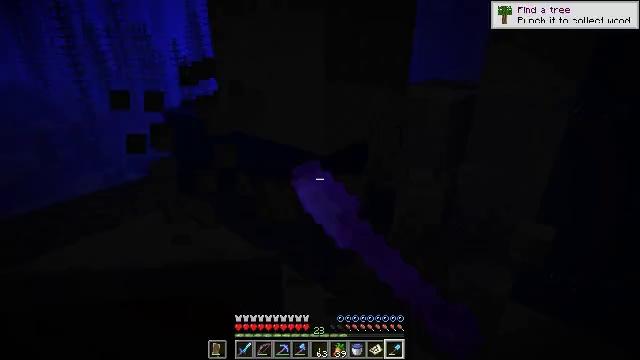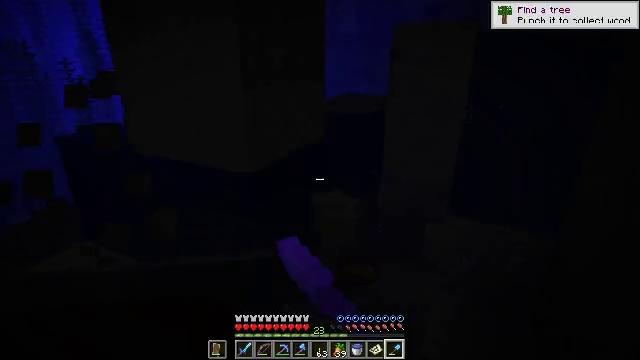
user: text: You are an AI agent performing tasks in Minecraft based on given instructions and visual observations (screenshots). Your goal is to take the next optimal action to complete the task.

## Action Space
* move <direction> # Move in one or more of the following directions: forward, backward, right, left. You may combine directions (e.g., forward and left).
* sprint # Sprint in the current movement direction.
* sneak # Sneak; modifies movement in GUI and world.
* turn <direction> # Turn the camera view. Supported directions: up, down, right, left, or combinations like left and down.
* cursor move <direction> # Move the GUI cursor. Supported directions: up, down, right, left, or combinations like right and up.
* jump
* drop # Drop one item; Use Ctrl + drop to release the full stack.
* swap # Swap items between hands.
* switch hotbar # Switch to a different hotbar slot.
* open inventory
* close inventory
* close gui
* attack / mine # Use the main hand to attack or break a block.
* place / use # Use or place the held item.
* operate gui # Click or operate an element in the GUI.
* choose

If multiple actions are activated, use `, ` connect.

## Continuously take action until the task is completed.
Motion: motion action
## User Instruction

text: Gather gravel by digging.
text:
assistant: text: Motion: turn right and up, attack / mine
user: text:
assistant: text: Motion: attack / mine